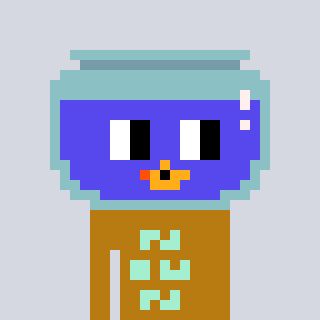
a pixel art character with square blue glasses, a goldfish-shaped head and a gold-colored body on a cool background